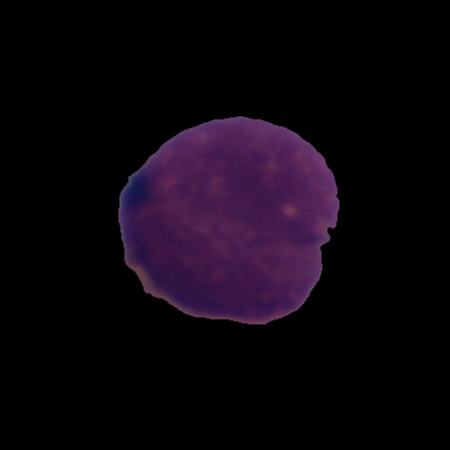
Label: cancer